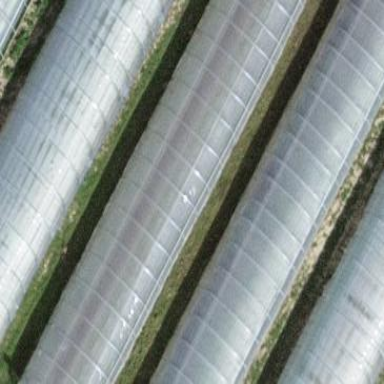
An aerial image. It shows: Greenhouse.